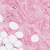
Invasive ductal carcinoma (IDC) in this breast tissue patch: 0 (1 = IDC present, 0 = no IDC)